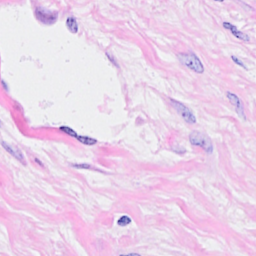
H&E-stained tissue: Breast